Field crop: tomato
Growth stage: 2
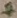
Species: solanum